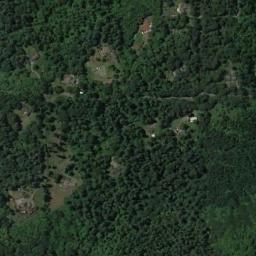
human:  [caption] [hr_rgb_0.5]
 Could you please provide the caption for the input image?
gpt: A large dense mixed dark green and light green forest .

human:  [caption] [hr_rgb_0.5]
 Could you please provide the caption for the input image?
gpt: The grass is in the middle of the forest .

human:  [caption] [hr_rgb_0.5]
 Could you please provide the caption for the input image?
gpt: The forest has a lot of dense dark green trees and some clearings are also in the forest .

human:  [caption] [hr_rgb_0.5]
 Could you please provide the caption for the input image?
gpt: This is a dense forest .

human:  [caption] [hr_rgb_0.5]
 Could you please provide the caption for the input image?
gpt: A dense forest with many green trees .